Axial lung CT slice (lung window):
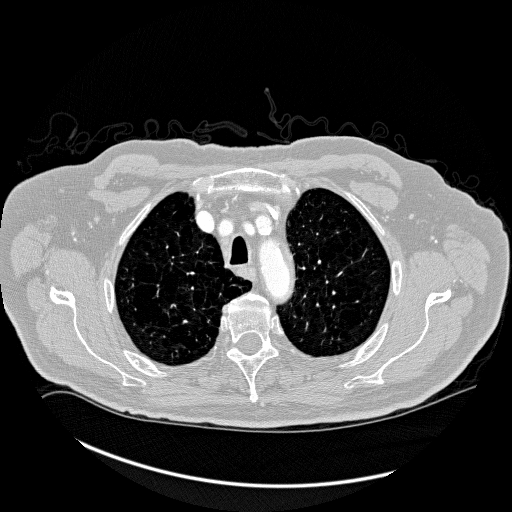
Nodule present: no